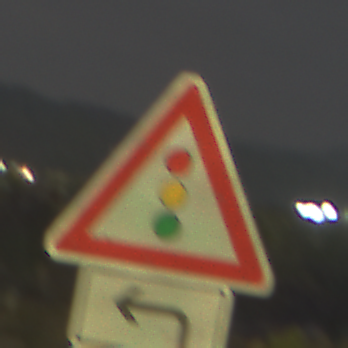
Verkehrszeichen: Lichtzeichenanlage
Zusatzzeichen unten: RichtungsangabeDurchPfeile2
Umgebung: Outdoor, Urban
Tageszeit: Night
Wetter: PartlyCloudy
Licht: Artificial
Jahreszeit: NotSpecified
Kontrast: HighContrast